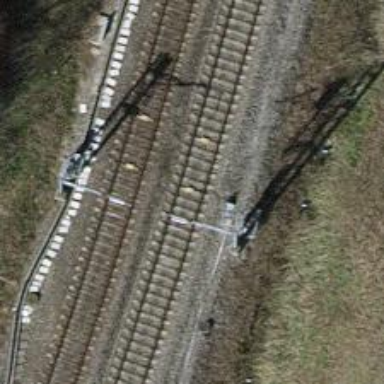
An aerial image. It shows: Railway signal.